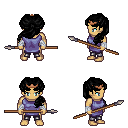
a pixel art fantasy rpg character, male body template, human, tanned skin, chain tabard jacket, metal pants, black princess hairstyle, bronze tiara, white cloth bandages, spear, four views (front, back, left, right), 2x2 character sprite sheet, small pixel art, hard edges, no anti-aliasing